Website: walmart
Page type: billing-address
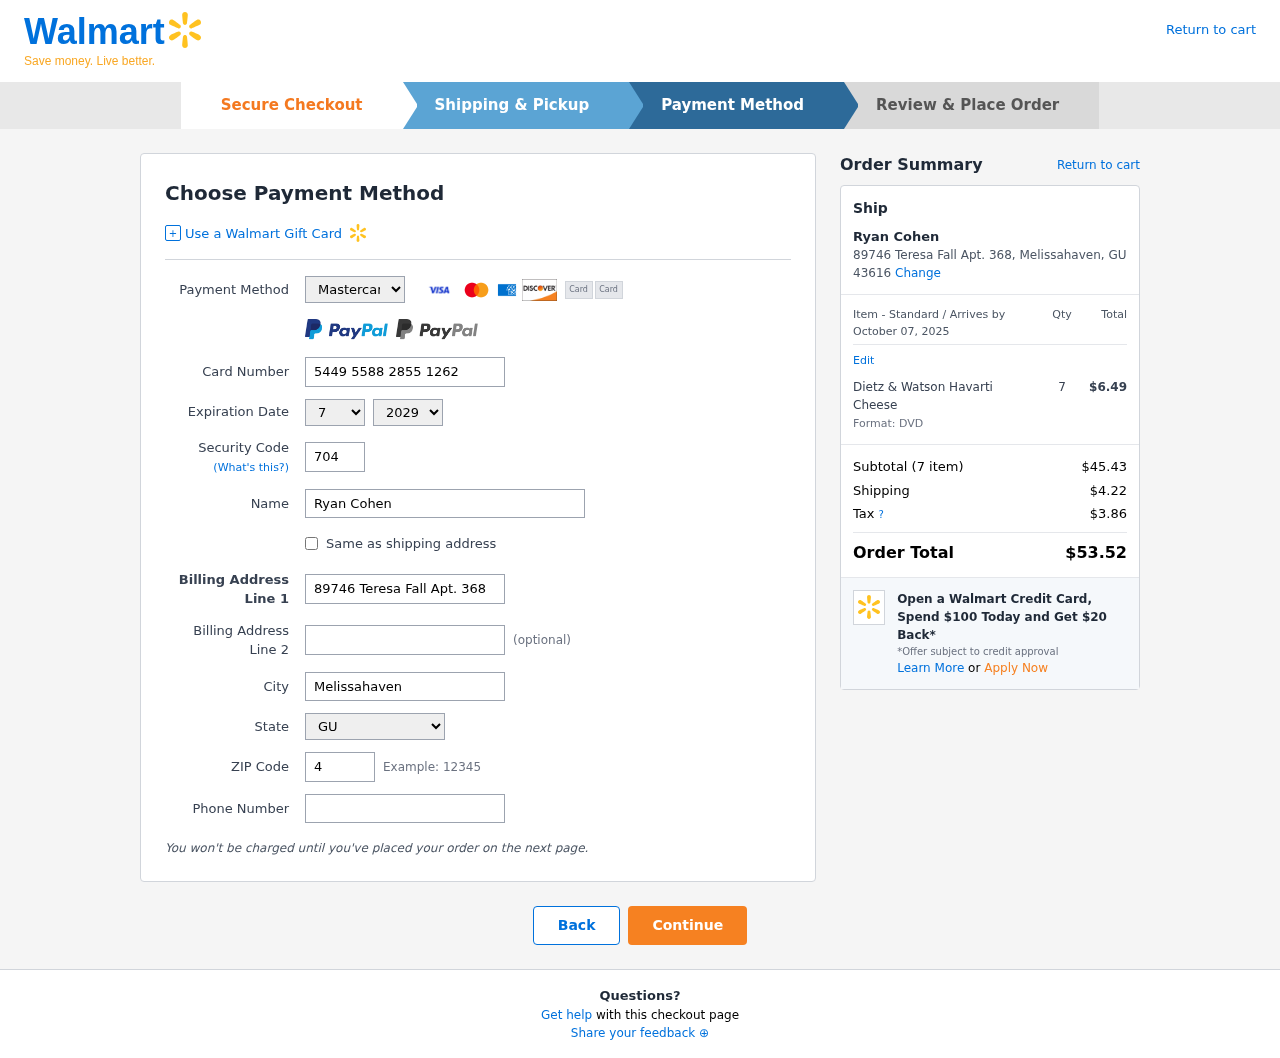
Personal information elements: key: PII_CARD_CVV
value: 704
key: PII_CARD_EXPIRY_MONTH
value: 07
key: PII_CARD_EXPIRY_YEAR
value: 29
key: PII_CARD_NUMBER
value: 5449 5588 2855 1262
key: PII_CARD_TYPE
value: Mastercard
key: PII_CITY
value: Melissahaven
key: PII_CITY_STATE_ZIP
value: Melissahaven, GU 43616
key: PII_FULLNAME
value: Ryan Cohen
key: PII_PHONE
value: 5918475241
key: PII_POSTCODE
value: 43616
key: PII_STATE
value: GU
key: PII_STREET
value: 89746 Teresa Fall Apt. 368
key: PII_FULLNAME2
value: Ryan Cohen
Product elements: key: PRODUCT1_NAME
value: Dietz & Watson Havarti Cheese
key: PRODUCT1_PRICE
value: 6.49
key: PRODUCT1_QUANTITY
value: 7
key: PRODUCT1_DESC
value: Format: DVD
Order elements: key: ORDER_DELIVERY_DATE
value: October 07, 2025
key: ORDER_NUM_ITEMS
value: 7
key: ORDER_SUBTOTAL
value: $45.43
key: ORDER_SHIPPING_COST
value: $4.22
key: ORDER_TAX
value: $3.86
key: ORDER_TOTAL
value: $53.52